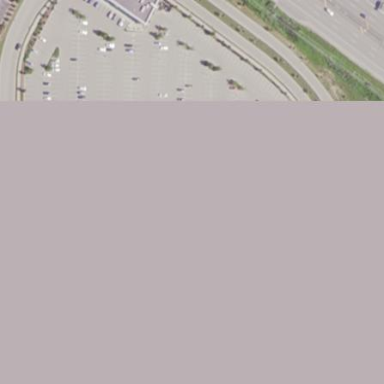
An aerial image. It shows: Retail building.